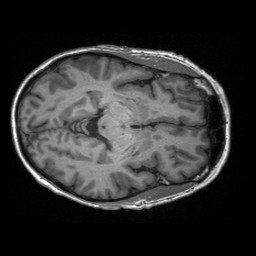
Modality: T1w
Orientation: axial
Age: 71
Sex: female
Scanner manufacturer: siemens
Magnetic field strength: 3 T
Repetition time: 2.3 s
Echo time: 0.00206 s